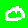
Digit: 0